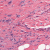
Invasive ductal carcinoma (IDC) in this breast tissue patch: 1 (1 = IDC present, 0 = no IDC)